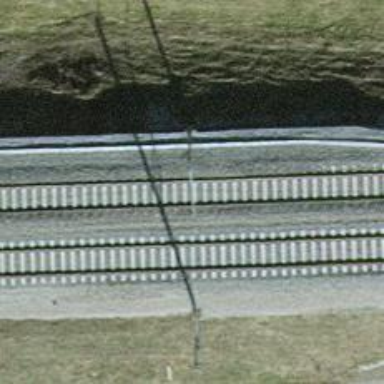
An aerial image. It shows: Solitary milestone along the railway.